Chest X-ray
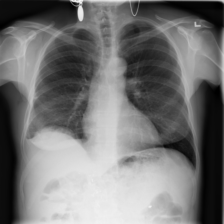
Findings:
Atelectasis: negative
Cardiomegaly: negative
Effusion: positive
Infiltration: negative
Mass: negative
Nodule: negative
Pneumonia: negative
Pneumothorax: positive
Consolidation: negative
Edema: negative
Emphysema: negative
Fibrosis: negative
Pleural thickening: positive
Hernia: negative